Question: I would like to be able to display a label in the legend box for a coloured area under a graph. The coloured area is between 13 < x < 17 and 22 < x < 29
I am using:
'''
for i in data.findOne()
a = [element['total'] for element in i['counts']]
P.plot(a, label="curve 1", color='green')
where = np.zeros(len(a),dtype=bool)
where[13:17] = True
where[22:29] = True
P.fill_between(np.arange(len(a)),a,where=where,color='green', alpha='0.5')
P.legend()
P.show()
'''
Where could I insert a command to show a legend for it? I would like the legend for the shaded area to be in the same legend box as the one for the curve.
Thank you!
This is what it looks like:

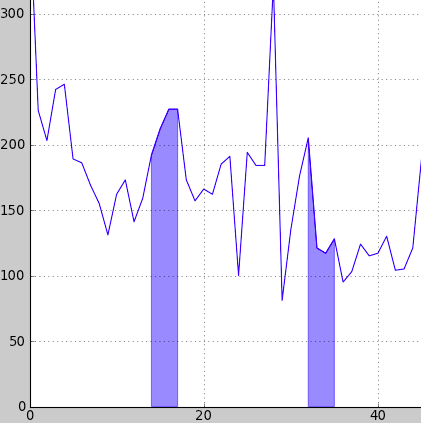
Answer: PolyCollection, as returned by 'fill_between', is not supported by the current label mechanism. What you can do is create an arbitrary patch as Proxy Artist and add this as placeholder, e.g.:
'''
from matplotlib.patches import Rectangle
import numpy as np
import pylab as P
xs = np.arange(0,10,0.1)
line1 = P.plot(xs,np.sin(xs),"r-", label="lower limit")[0]
line2 = P.plot(xs,np.sin(xs-1)+3,"b-", label="upper limit")[0]
P.fill_between(xs,np.sin(xs), np.sin(xs-1)+3,color='green', alpha=0.5, label="test")
rect = Rectangle((0, 0), 1, 1, fc="g", alpha=0.5)
P.legend([line1, line2, rect], ["lower limit", "upper limit", "green area"])
P.show()
'''
gives us:

For reference, see <URL>